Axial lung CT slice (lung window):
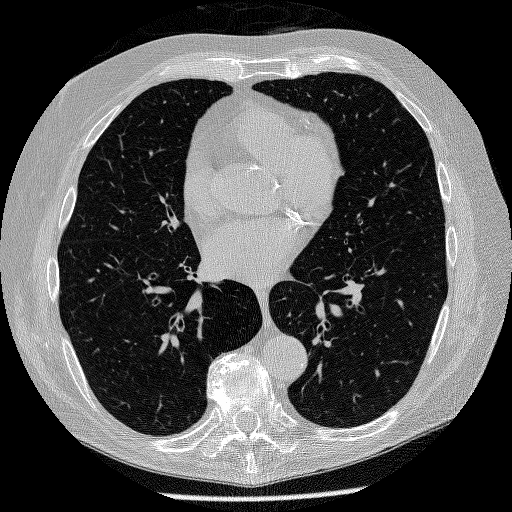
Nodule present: no